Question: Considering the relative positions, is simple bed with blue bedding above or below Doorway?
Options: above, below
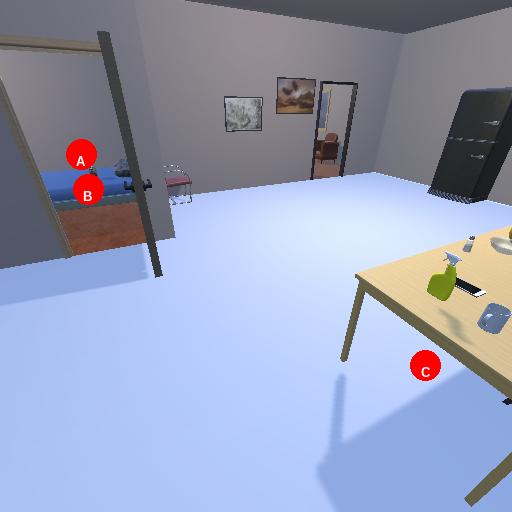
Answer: above